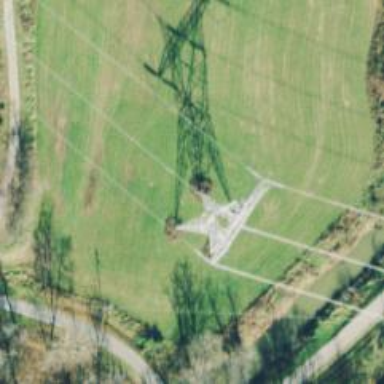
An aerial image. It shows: Lattice structure tower.